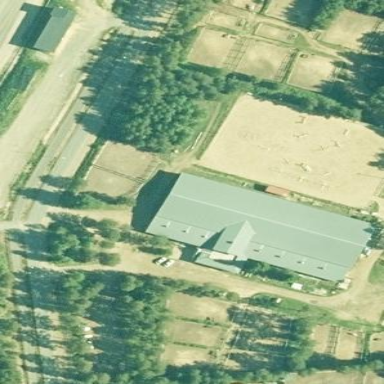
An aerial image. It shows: Equestrian pitch used for leisure and sports activities.